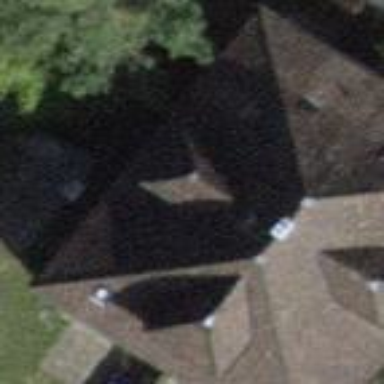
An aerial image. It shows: Building with pyramidal roof shape.